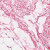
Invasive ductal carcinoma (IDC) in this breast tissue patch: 0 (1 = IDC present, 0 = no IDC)